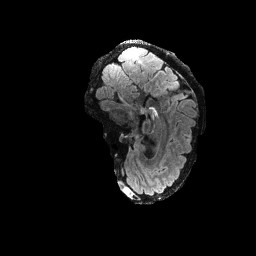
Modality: FLAIR
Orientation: sagittal
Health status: ill
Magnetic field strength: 3 T